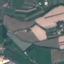
Land use / land cover: PermanentCrop